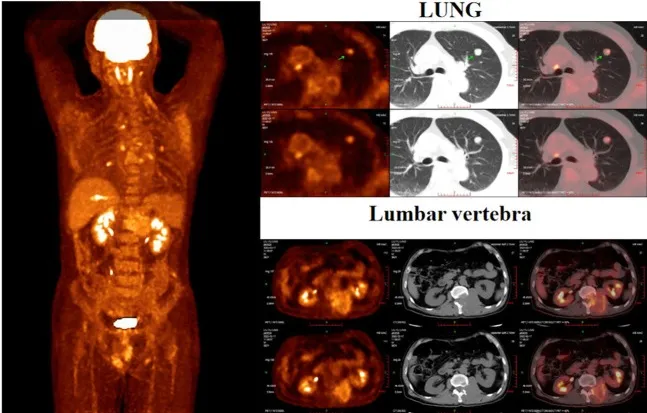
Positron emission tomography/computed tomography (PET/CT) images acquired before surgery on 17 March 2022.
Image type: radiology (pet)